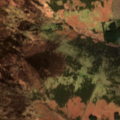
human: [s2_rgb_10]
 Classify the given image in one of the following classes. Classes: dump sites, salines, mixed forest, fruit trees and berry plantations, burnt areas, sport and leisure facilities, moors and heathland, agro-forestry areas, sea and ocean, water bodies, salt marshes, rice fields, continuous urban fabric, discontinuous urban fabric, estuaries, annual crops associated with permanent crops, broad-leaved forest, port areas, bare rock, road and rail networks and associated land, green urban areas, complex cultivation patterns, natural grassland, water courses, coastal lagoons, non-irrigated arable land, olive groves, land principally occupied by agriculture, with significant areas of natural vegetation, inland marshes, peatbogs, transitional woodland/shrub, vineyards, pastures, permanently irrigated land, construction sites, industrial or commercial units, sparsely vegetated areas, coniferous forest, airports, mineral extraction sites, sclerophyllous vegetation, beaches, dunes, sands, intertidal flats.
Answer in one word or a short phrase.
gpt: moors and heathland, transitional woodland/shrub